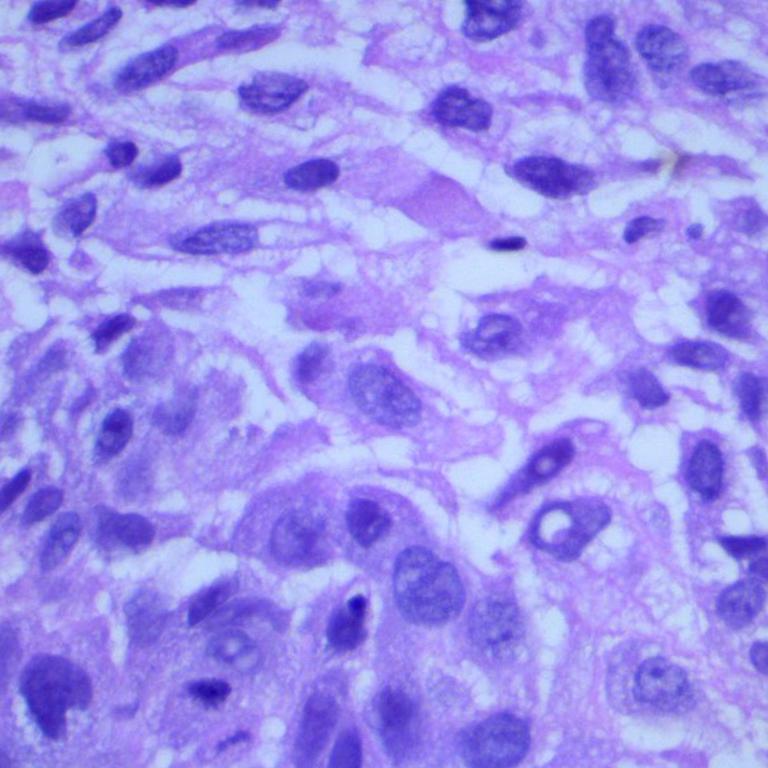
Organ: lung
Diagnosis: squamous carcinomas